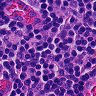
Metastatic tissue present: no